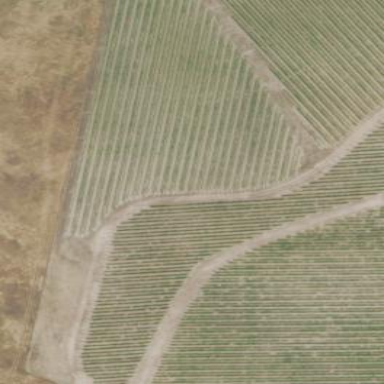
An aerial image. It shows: Vineyard where grapes are grown.